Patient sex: M
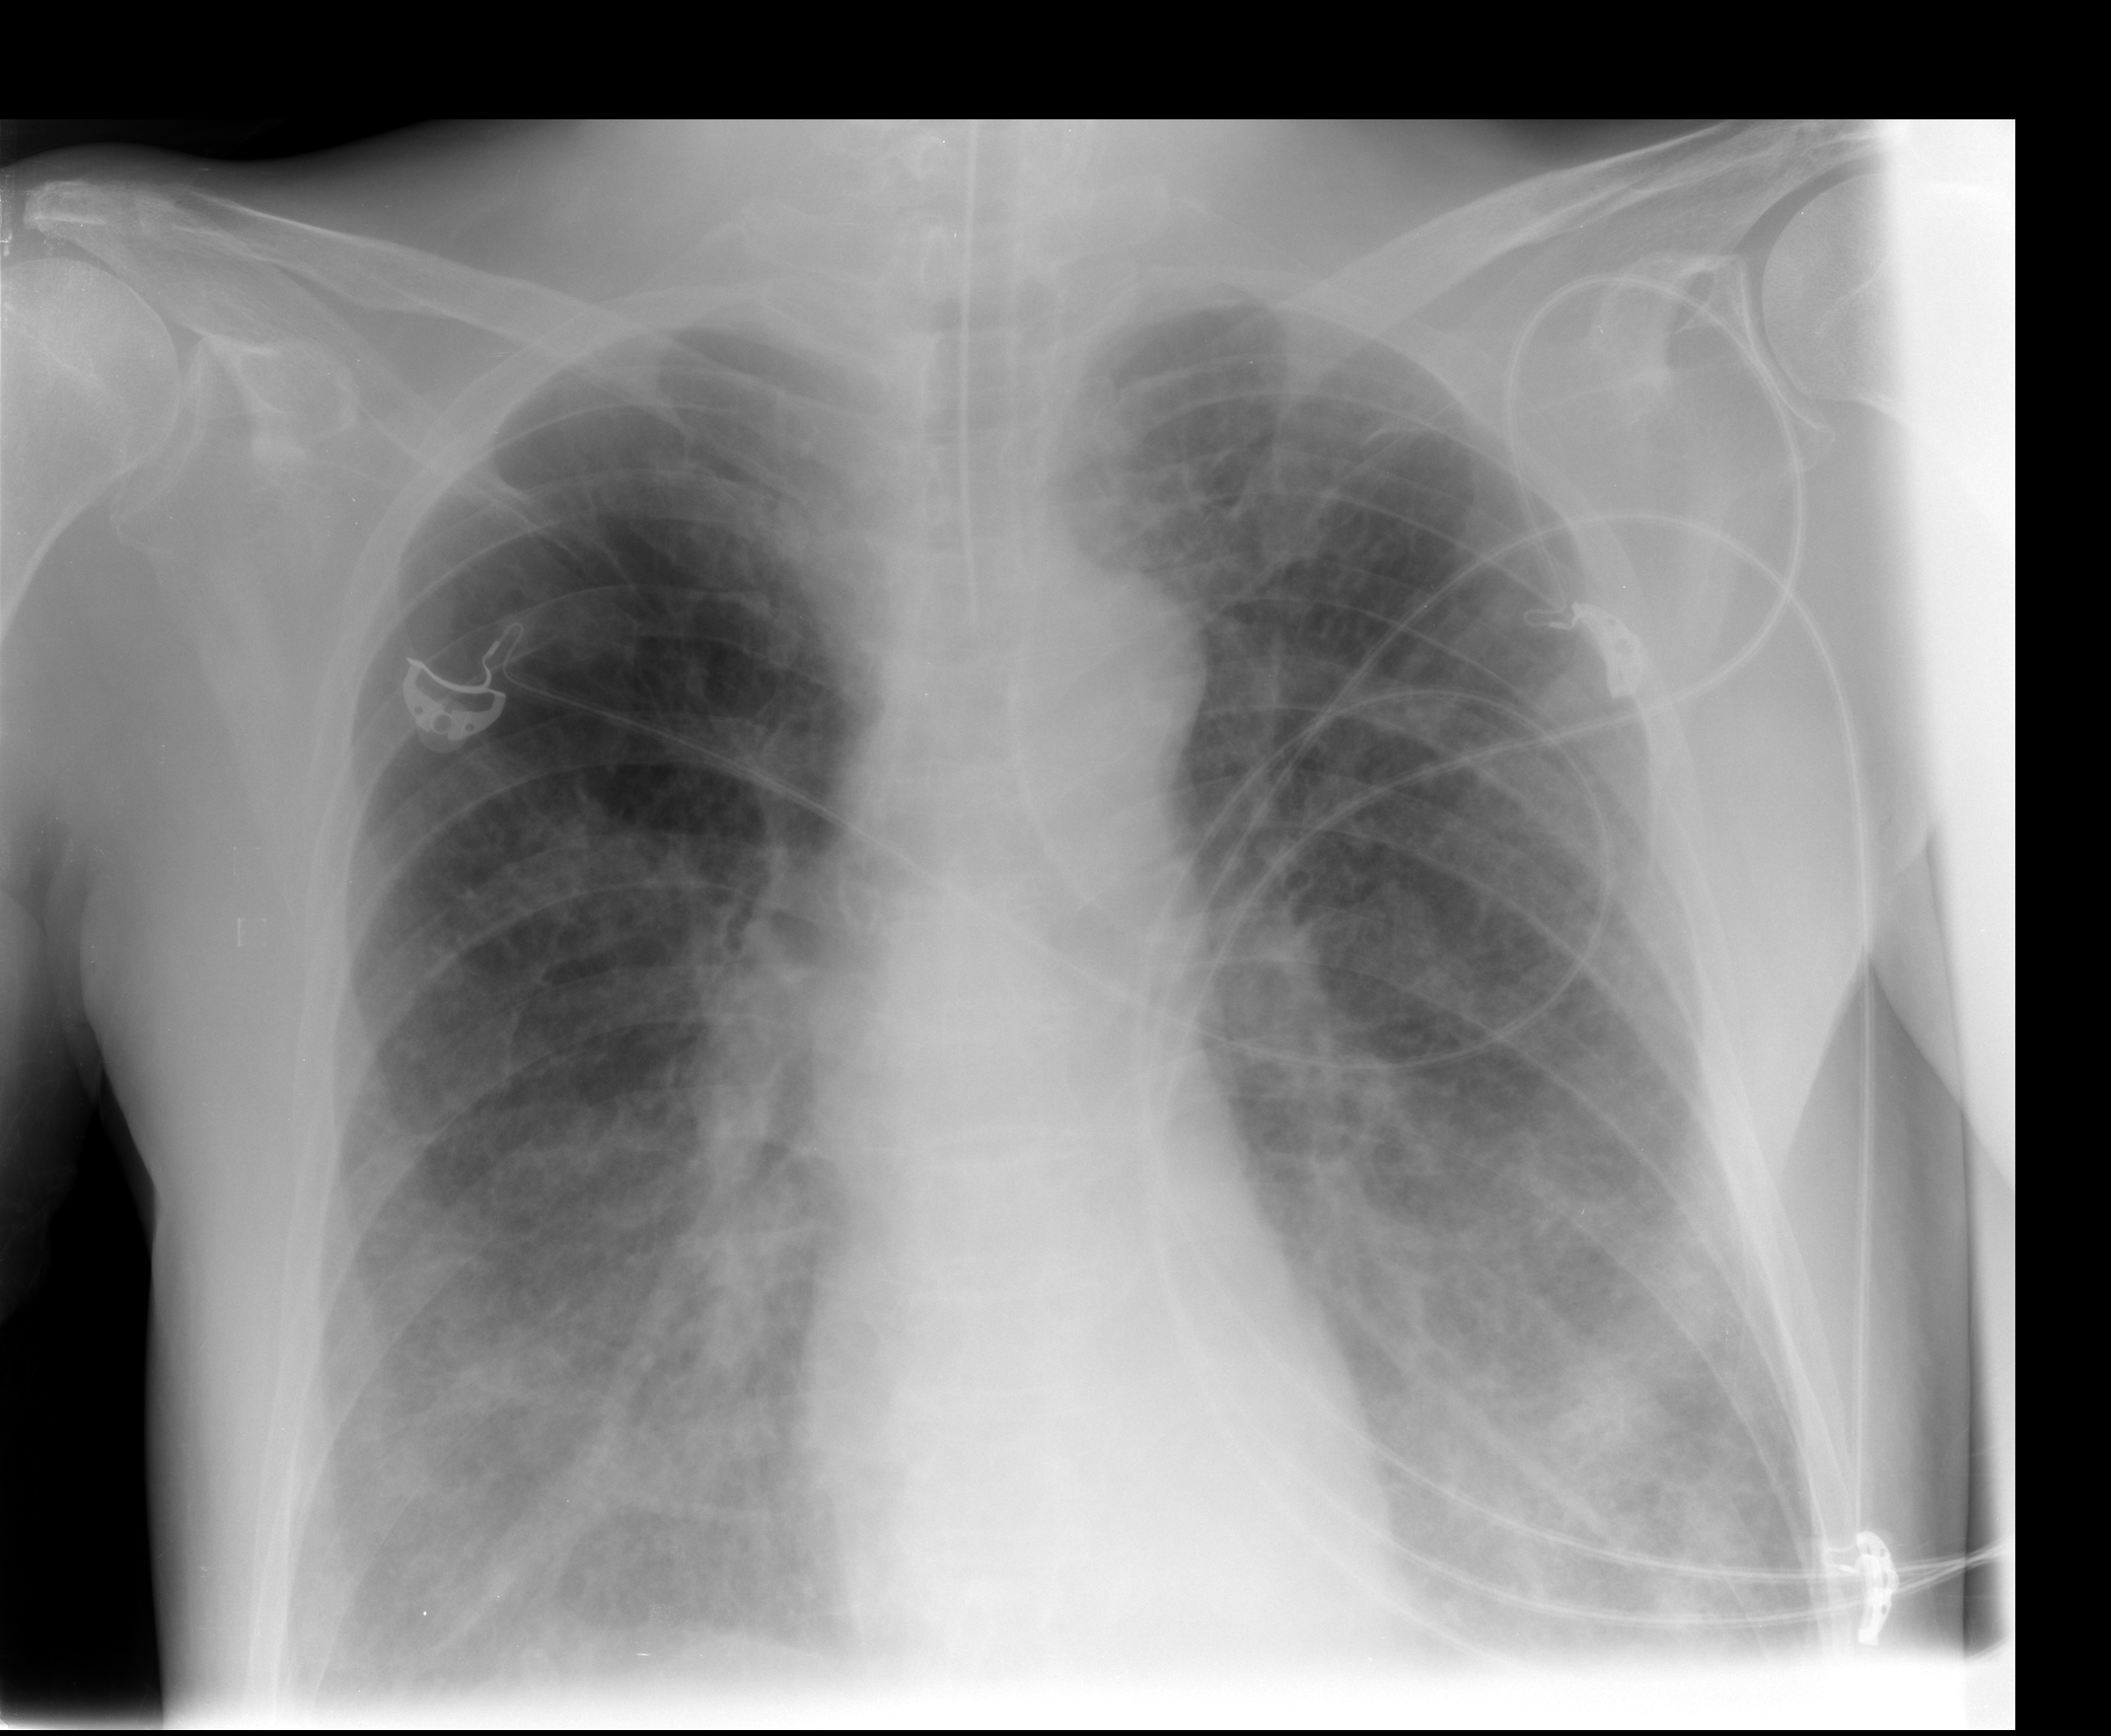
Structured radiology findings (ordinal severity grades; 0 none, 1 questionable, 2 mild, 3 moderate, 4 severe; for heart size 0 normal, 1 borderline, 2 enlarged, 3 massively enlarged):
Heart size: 0
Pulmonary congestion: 0
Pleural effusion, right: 0
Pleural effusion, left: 0
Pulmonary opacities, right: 2
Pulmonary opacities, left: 2
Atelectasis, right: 2
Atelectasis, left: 2